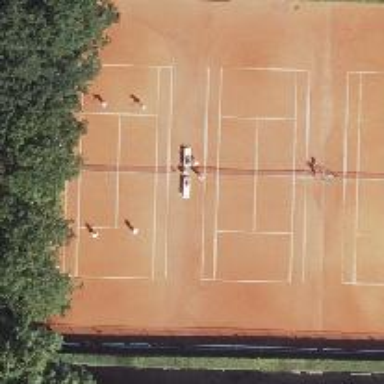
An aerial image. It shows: Tennis court on the leisure land pitch.